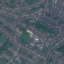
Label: Residential